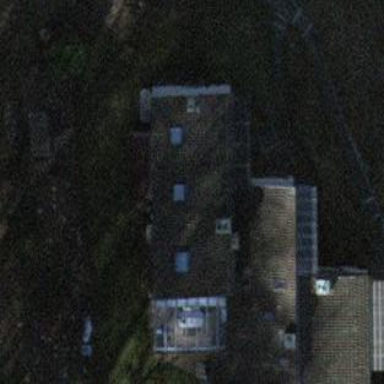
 while the building itself is cornsilk in color."